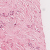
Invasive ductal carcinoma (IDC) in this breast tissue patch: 1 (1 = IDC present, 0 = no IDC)